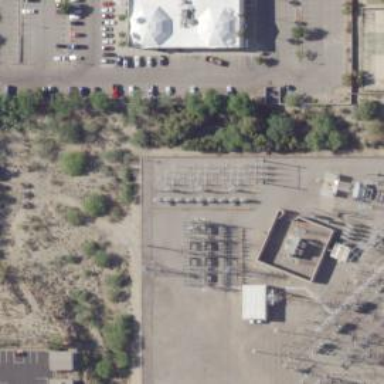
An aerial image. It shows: Switch used for power control.